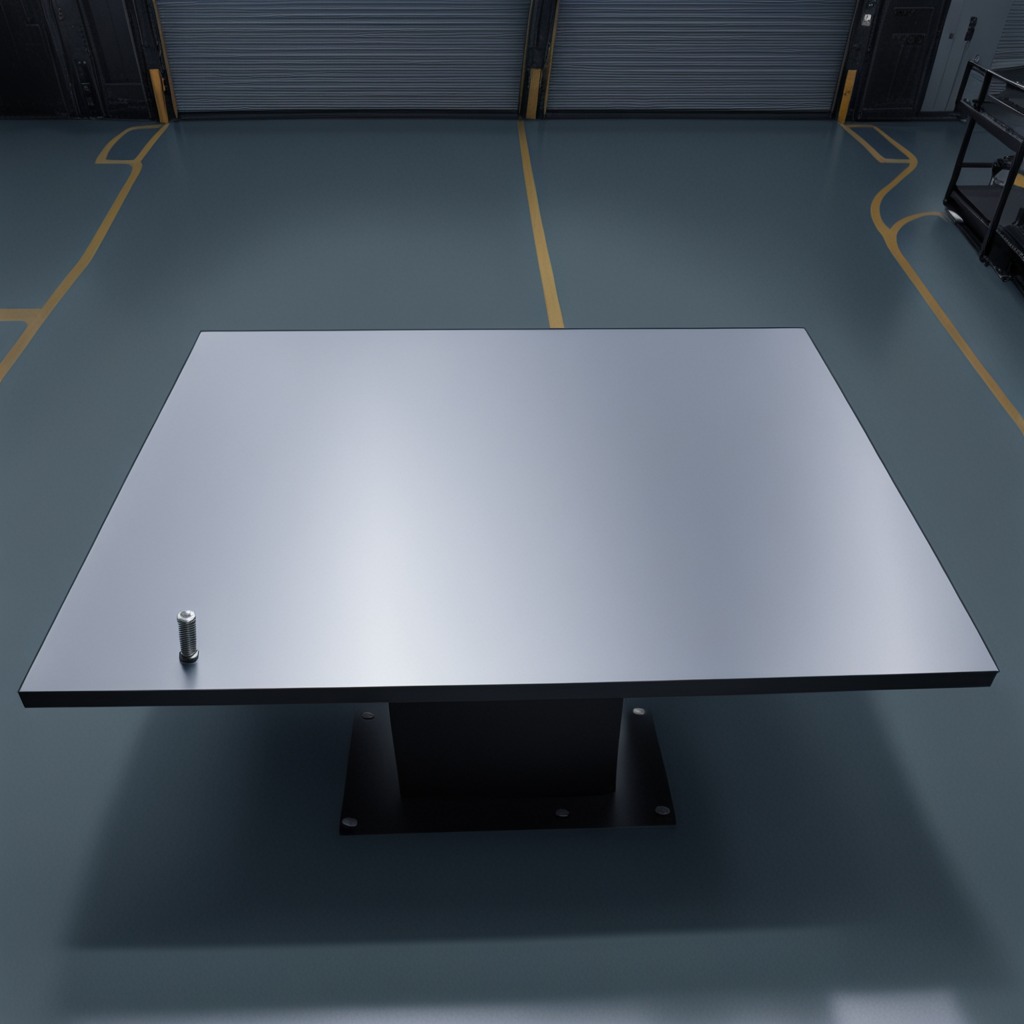
A metal screw is lying on the tabletop in the evening.